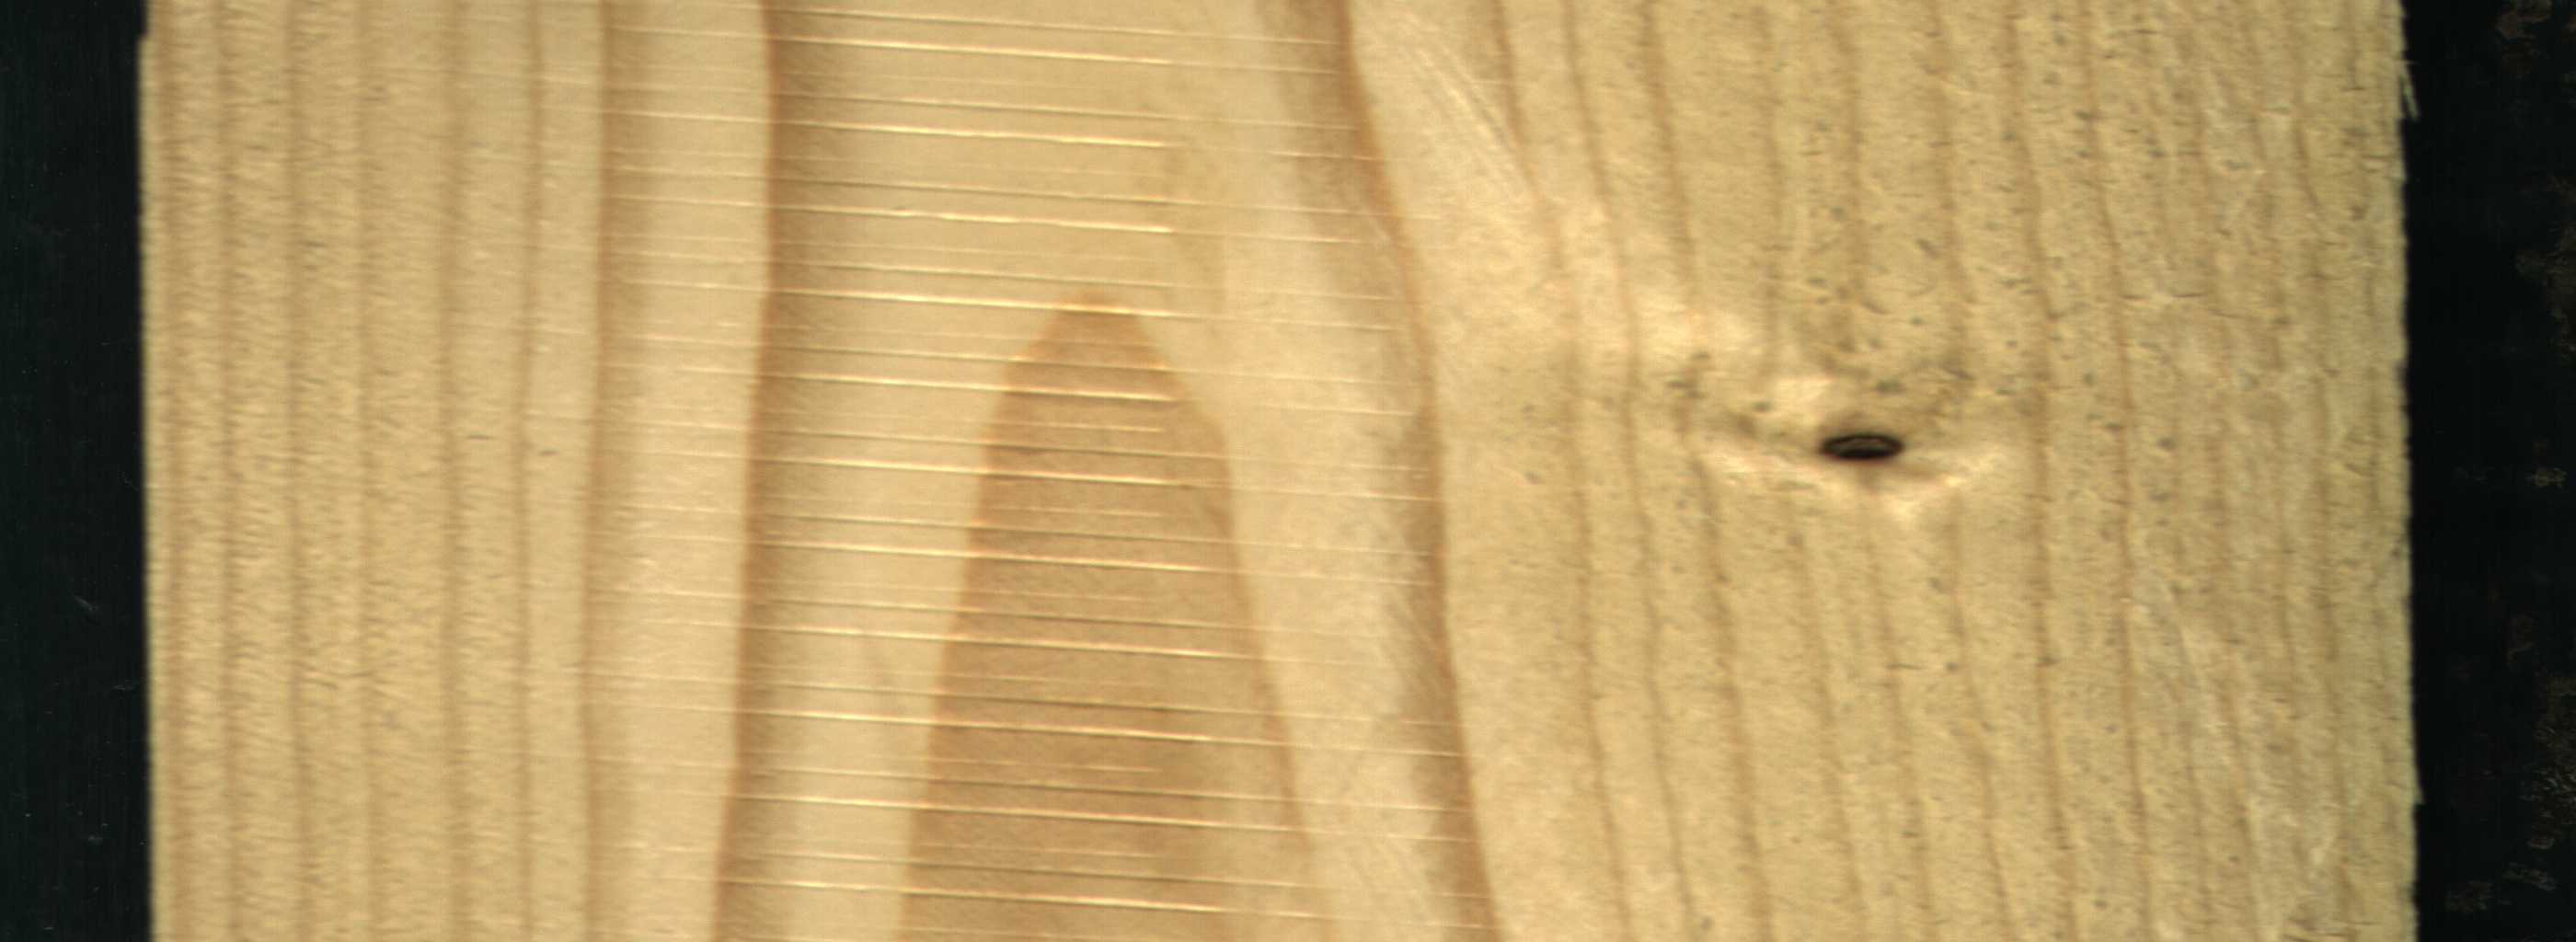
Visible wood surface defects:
Dead_Knot